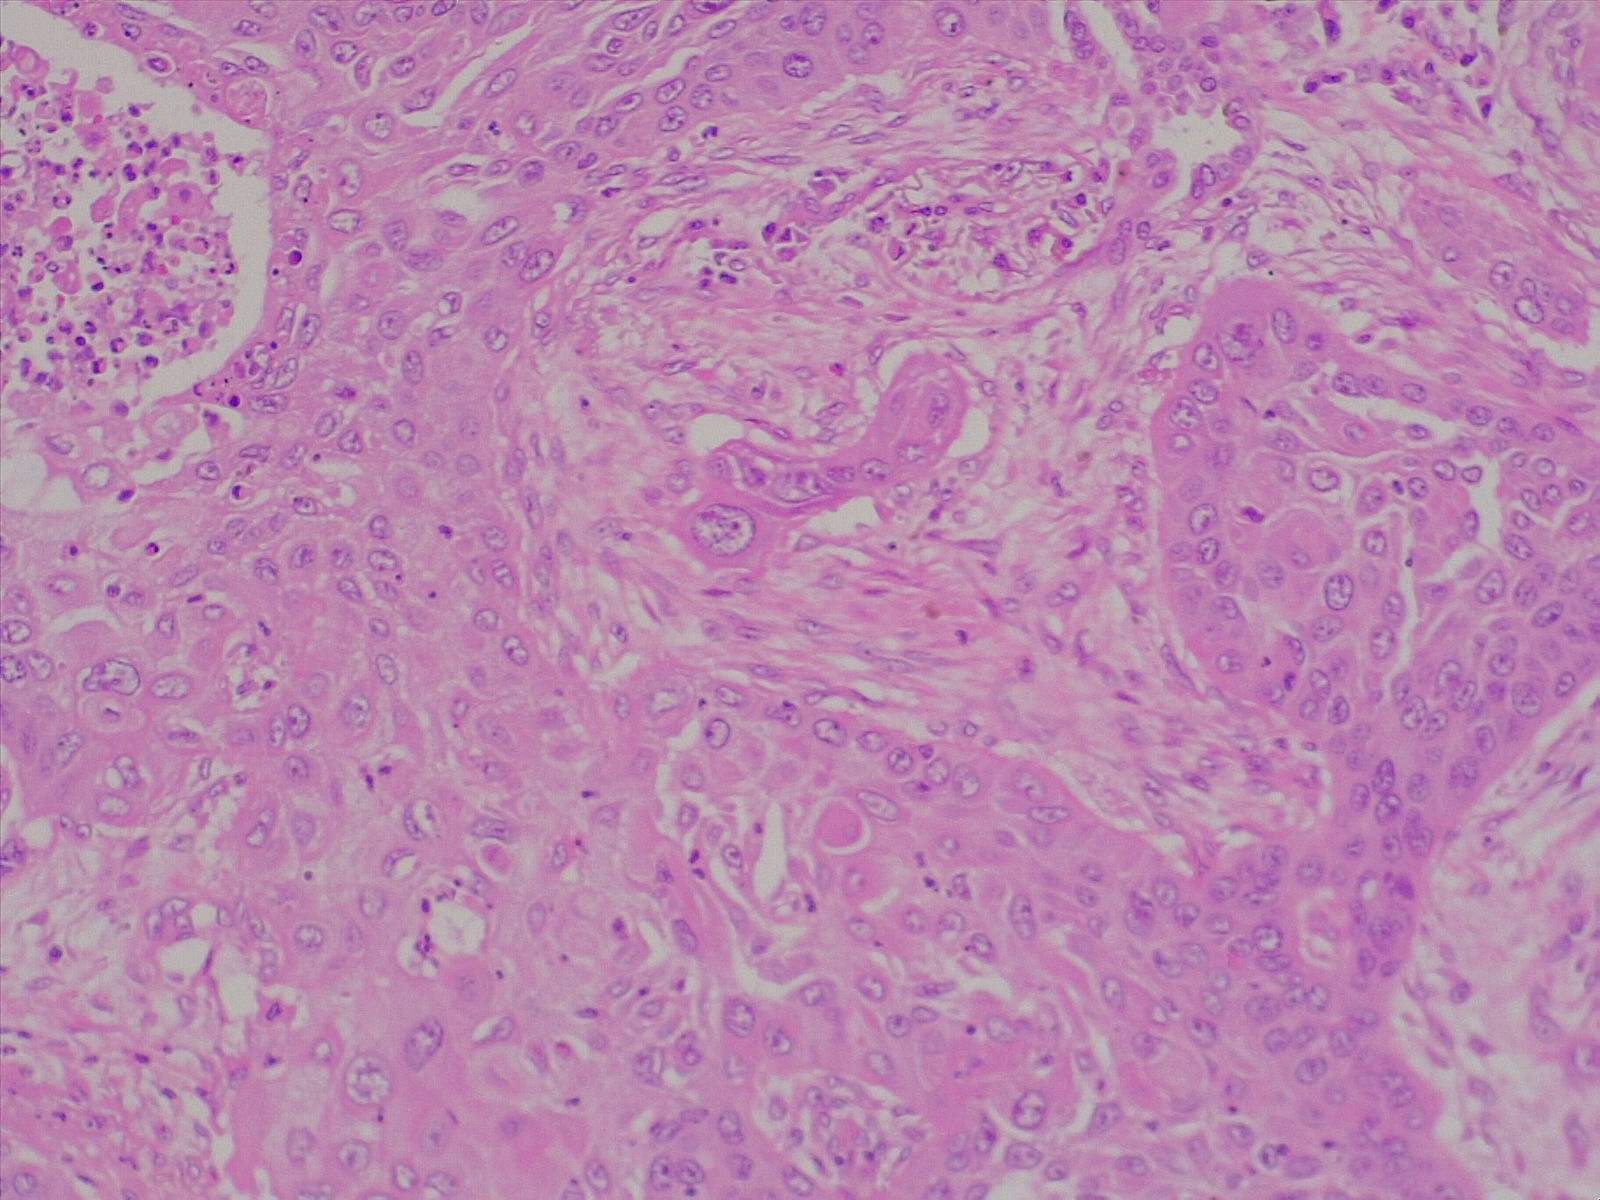
Label: lung squamous cell carcinoma, well differentiated